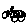
Label: car